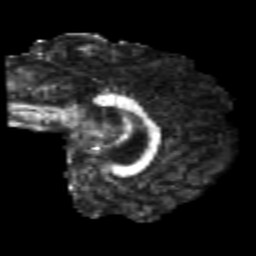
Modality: FA
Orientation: sagittal
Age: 20
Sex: male
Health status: healthy
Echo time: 0.074 s